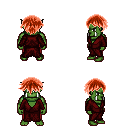
a pixel art fantasy rpg character, male body template, orc, green skin, red robe, red pants, red short bangs hairstyle, four views (front, back, left, right), 2x2 character sprite sheet, small pixel art, hard edges, no anti-aliasing